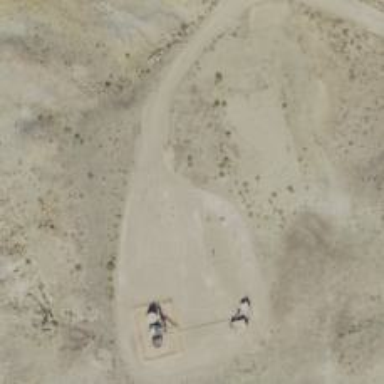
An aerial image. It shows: Petroleum well.